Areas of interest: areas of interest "Hangzhou Kaida Hardware Tools Co., Ltd."
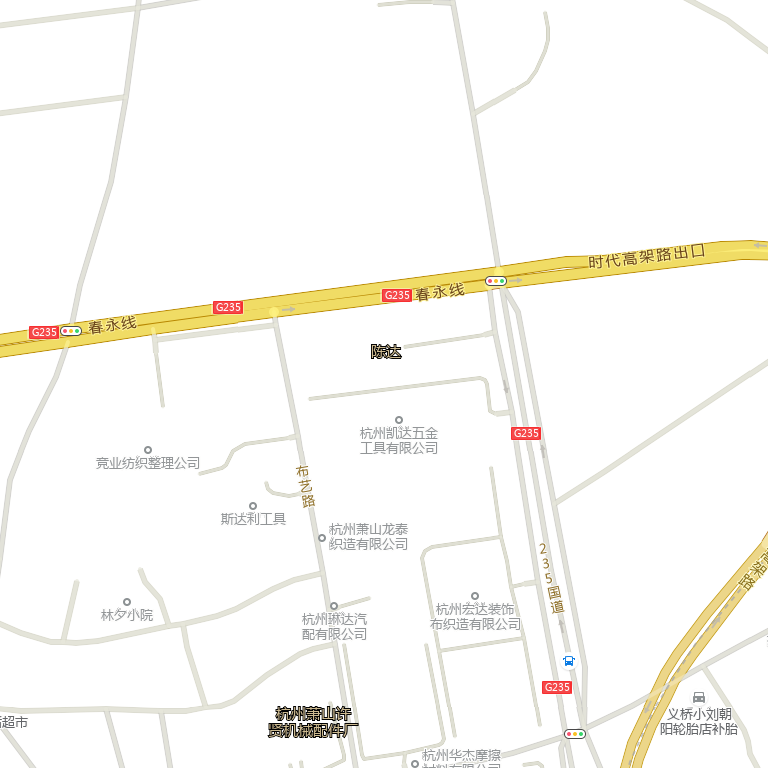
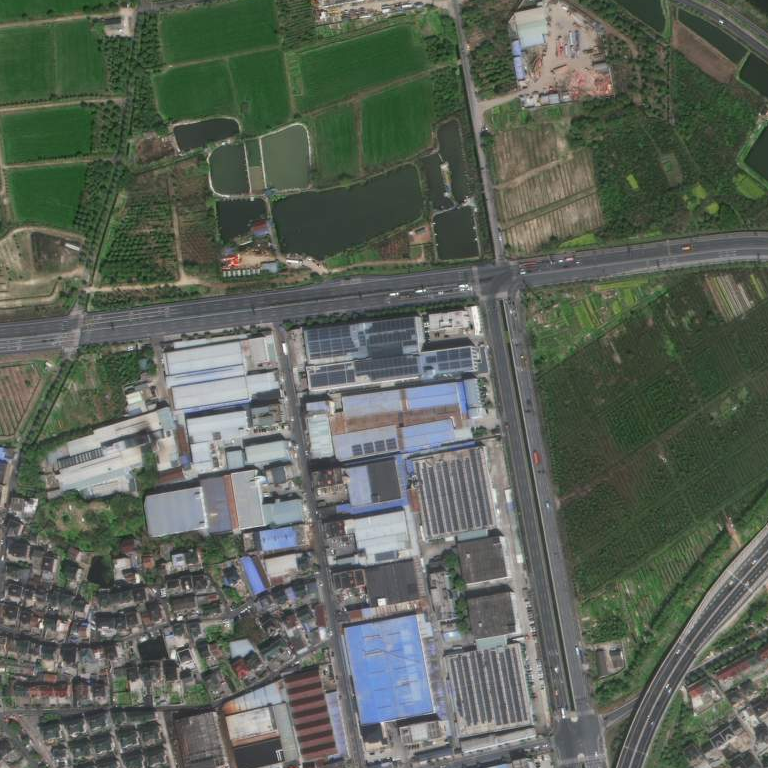